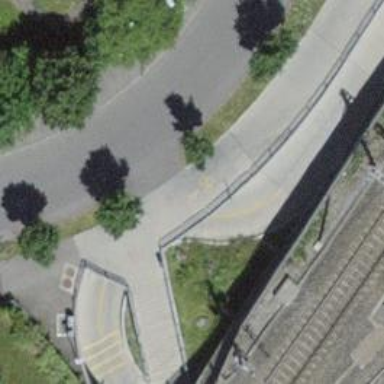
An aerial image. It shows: Cycleway with concrete surface.